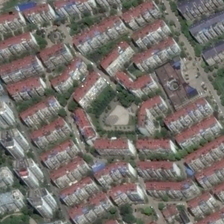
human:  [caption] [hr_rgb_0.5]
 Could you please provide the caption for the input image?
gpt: many buildings and green trees are in a dense residential area .

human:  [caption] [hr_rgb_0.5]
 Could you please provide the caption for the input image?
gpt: the houses in the dense residential regions are brown .

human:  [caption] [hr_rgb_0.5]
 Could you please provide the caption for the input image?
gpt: many buildings and green trees are in a dense residential area .

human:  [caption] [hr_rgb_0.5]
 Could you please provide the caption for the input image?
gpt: the houses in the dense residential regions are brown .

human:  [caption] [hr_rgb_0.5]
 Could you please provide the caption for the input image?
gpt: many buildings and green trees are in a dense residential area .